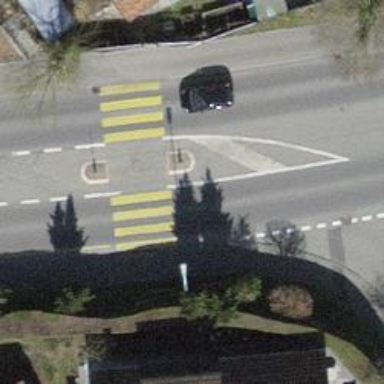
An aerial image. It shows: Footway with asphalt surface featuring zebra crossing.